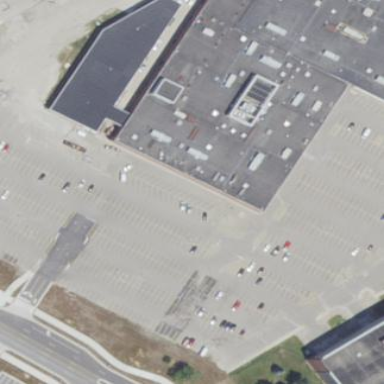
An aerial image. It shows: Parking area with surface.